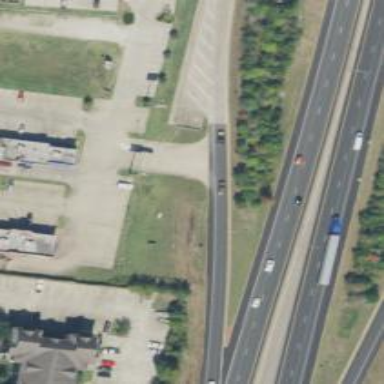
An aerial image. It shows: Trunk link highway.